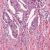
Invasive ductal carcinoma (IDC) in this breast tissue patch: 1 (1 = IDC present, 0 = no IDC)